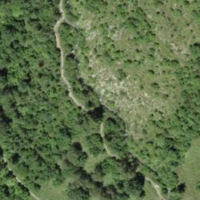
EUNIS habitat code: 32
Species observed at this site:
Carduus defloratus
Rubus saxatilis
Melanargia galathea
Nucifraga caryocatactes
Aporia crataegi
Cephalanthera longifolia
Gymnadenia conopsea